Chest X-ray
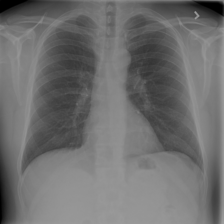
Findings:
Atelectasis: negative
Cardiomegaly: negative
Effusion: negative
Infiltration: negative
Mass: negative
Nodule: negative
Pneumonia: negative
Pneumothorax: negative
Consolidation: negative
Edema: negative
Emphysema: negative
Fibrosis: negative
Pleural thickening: negative
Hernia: negative